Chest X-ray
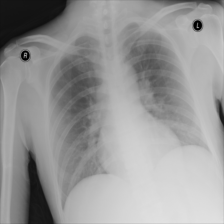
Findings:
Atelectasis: negative
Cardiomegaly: negative
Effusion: negative
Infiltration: negative
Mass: negative
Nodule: negative
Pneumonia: negative
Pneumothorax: negative
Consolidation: negative
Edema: negative
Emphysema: negative
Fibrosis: negative
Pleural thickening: negative
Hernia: negative